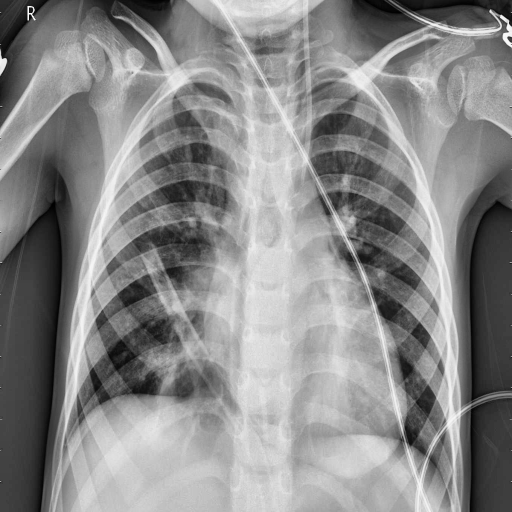
Finding: PNEUMONIA